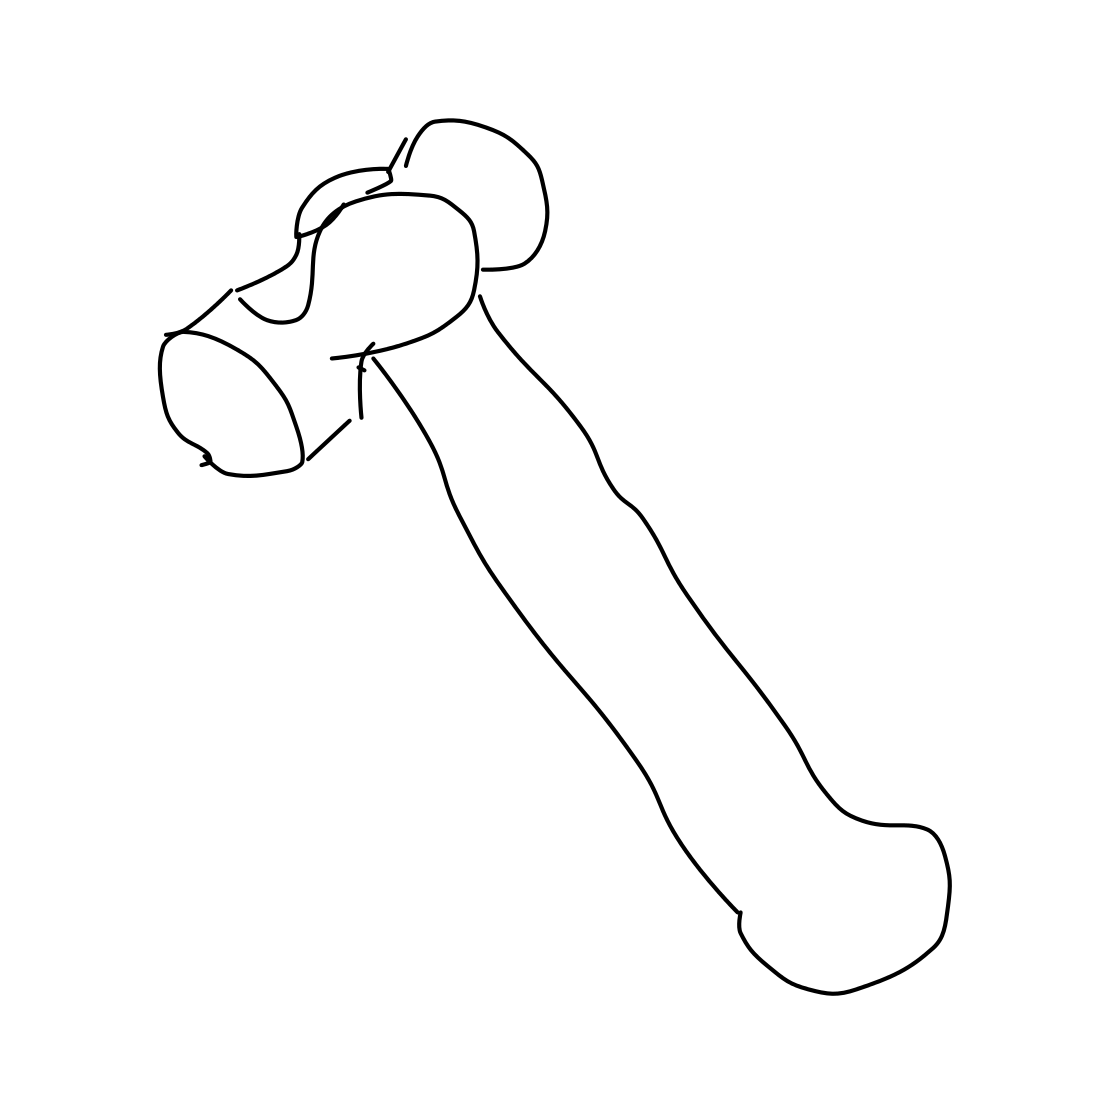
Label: hammer